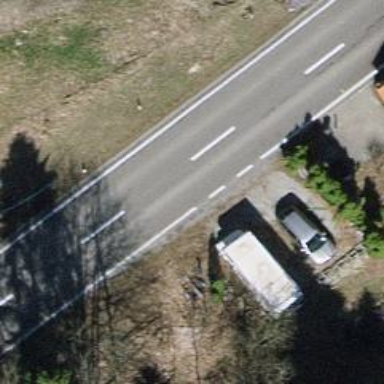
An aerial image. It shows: Tertiary road with asphalt surface.